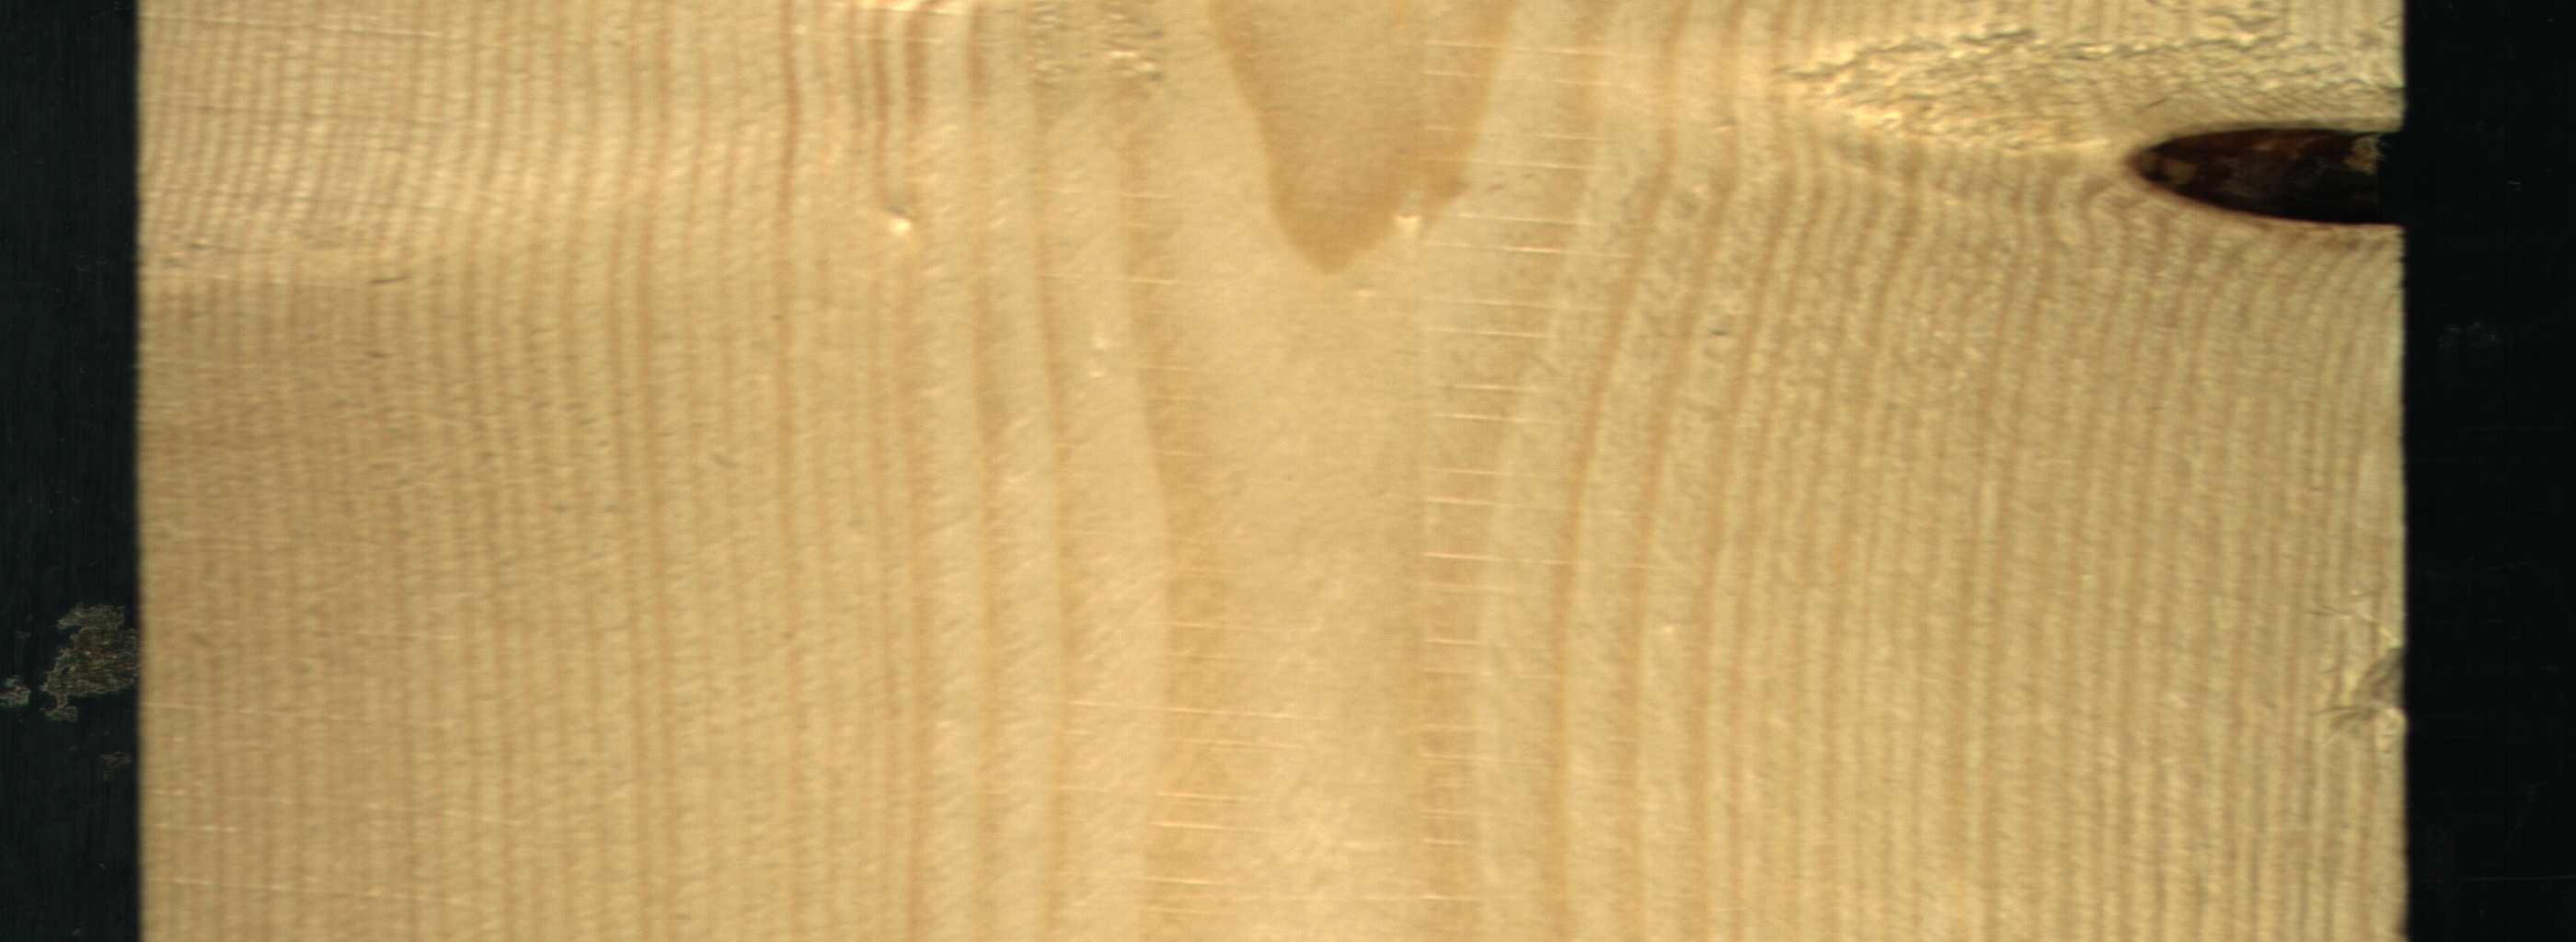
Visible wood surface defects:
Knot_missing